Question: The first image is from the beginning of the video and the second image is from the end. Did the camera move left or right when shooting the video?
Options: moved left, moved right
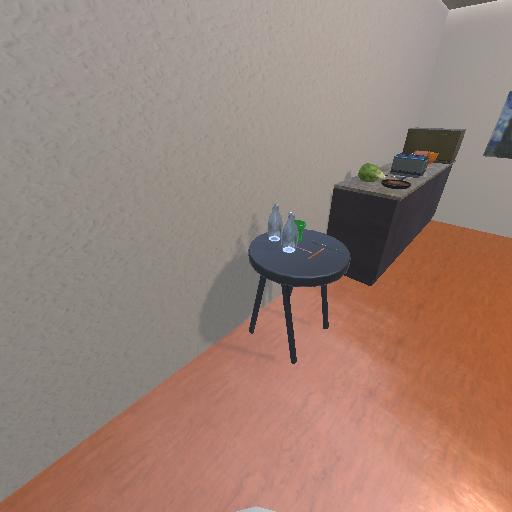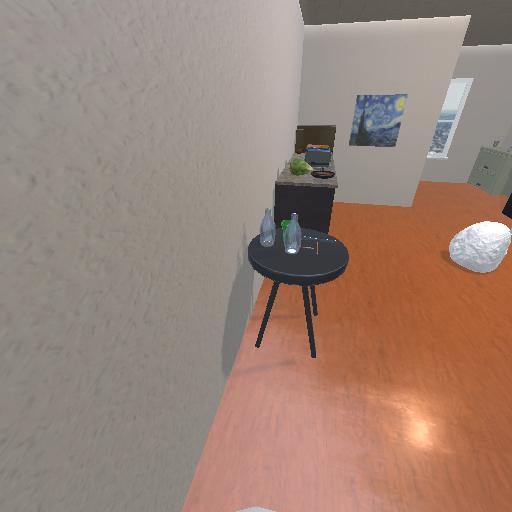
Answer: moved left